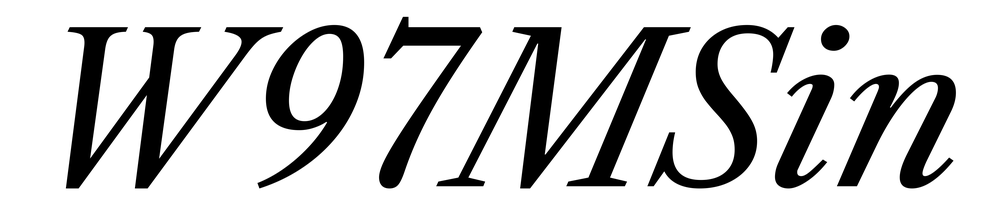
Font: LibreCaslonText-Italic_Italic